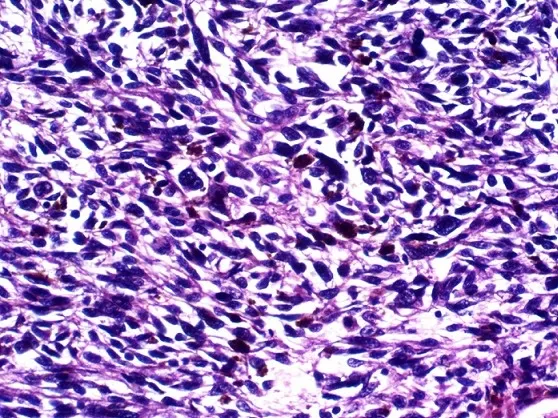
Histologic sections showing a higher power view of the malignant spindle melanocytic cells with marked nuclear atypia. Melanin pigment depositions are also evident, few are within melanophages. H&E x400.
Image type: pathology (h&e)